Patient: sex F, age 68
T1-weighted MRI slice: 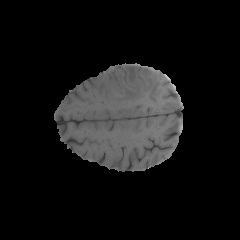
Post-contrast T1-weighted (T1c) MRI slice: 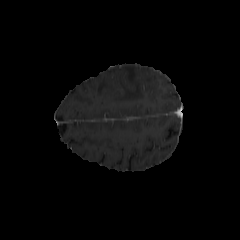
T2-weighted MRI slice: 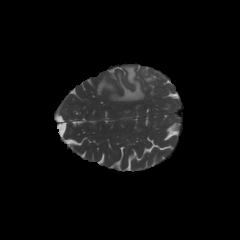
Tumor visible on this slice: yes
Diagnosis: Glioblastoma, IDH-wildtype
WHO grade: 4